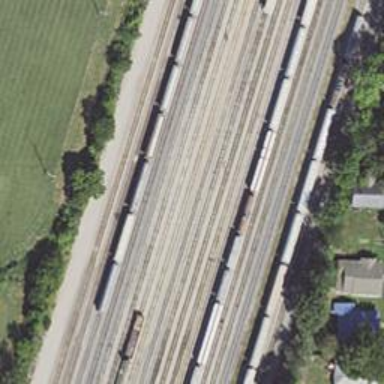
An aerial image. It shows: Railway yard.